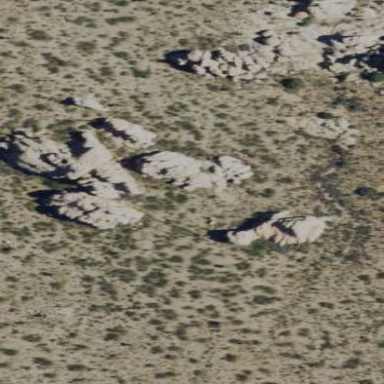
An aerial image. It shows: Landscape dominated by bare rock.